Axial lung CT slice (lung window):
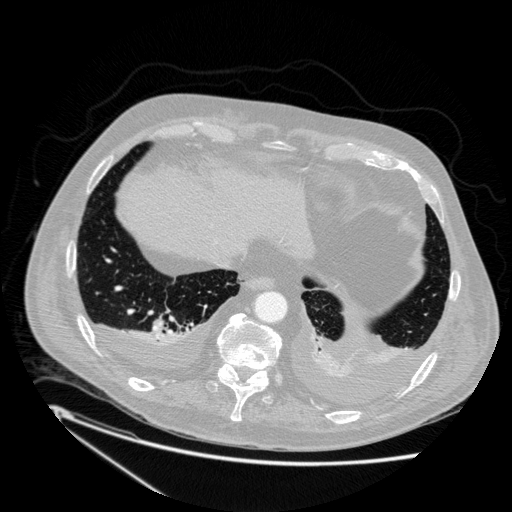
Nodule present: no